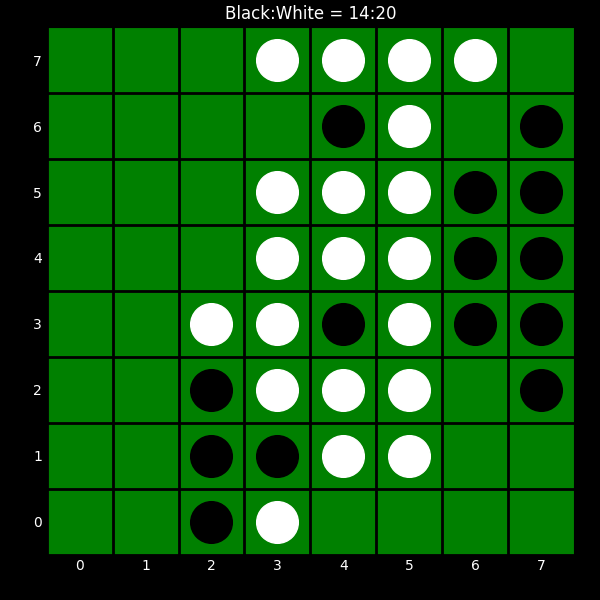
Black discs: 14
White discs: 20